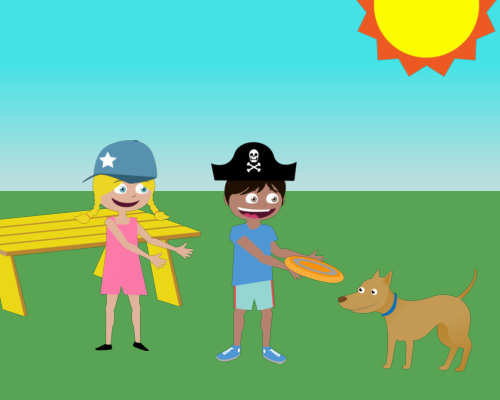
to the left is a yellow bench with a girl in front of it holding her hands out wearing a croed blue star hat  to her right is a happy boy wearing a pirate hat and holding a frisbee on the right is a dog and the upper right is a partial sun.